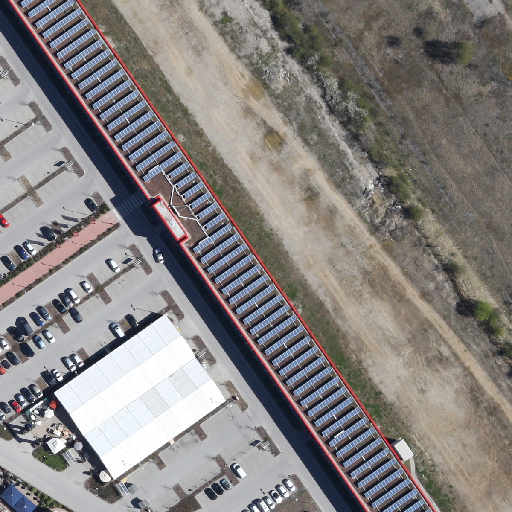
Referring expression: car in the parking area